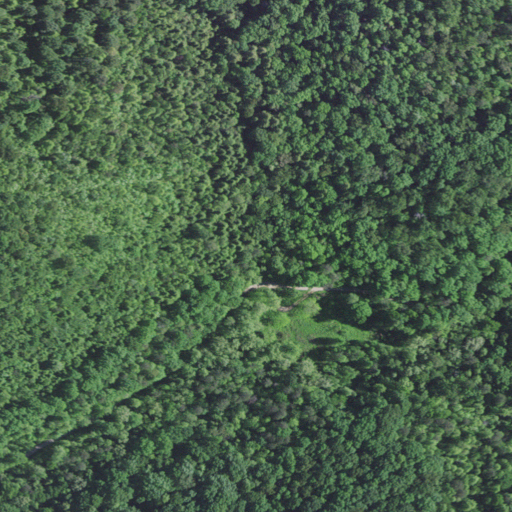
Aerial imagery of valley in Kentucky named Fox Den Hollow containing mixed forest, deciduous forest, and open development